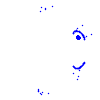
Particle: electron